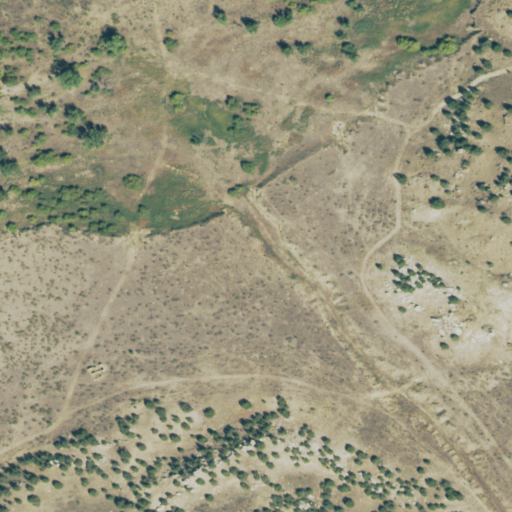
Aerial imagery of valley in Colorado named Corbin Canyon containing shrub, grassland, herbaceous wetlands, and woody wetlands